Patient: sex M, age 25
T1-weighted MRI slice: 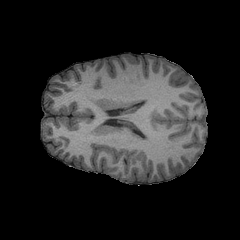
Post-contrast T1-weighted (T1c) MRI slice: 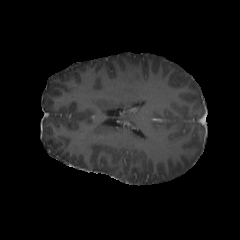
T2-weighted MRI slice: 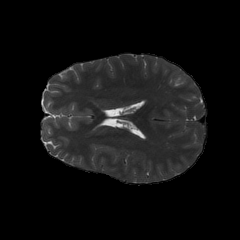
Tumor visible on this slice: no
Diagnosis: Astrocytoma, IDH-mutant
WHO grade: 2